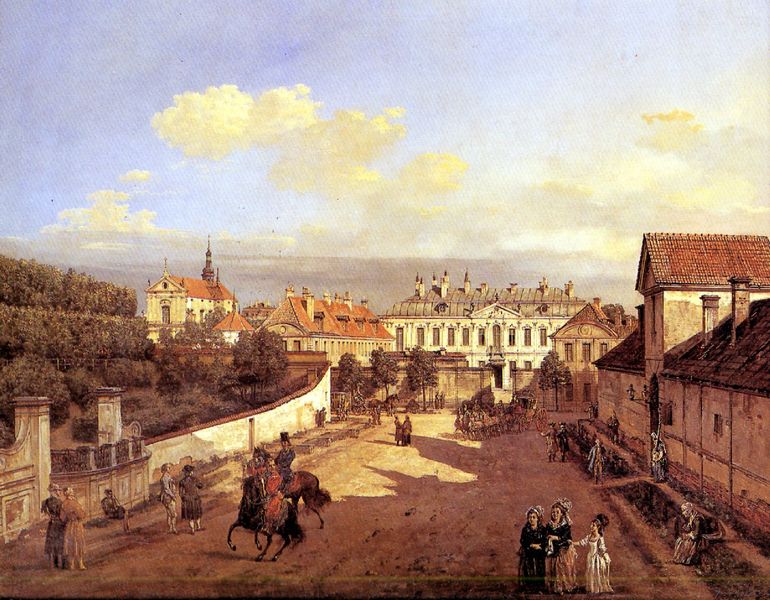
Titel: Das Blaue Palais (Blekitny)
Künstler: Canaletto
Standort: Warschau, Königsschloß (EU - PL)
Schlagwörter: baum, blau, himmel, mann, meer, schatten, weiß, wolken, bäume, frauen, menschen, mädchen, stadt, damen, frankreich, frau, licht, männer, paris, strasse, anlage, dach, dame, gebäude, haus, park, parkanlage, schloss, wolke, herren, alt, herr, häuser, kirche, sonne, kind, paar, schön, kinder, pferd, pferde, reiter, turm, garten, balkon, dächer, mauer, ziegel, herbst, hof, platz, romantik, tor, kirchen, stadtansicht, türme, münchen, palast, gemäuer, stadttor, mensche, ross, graben, spaziergänger, golden, klassik, gartenanlage, barrock, dachschindeln, häßlich, pferdehof, stadtansciht, e